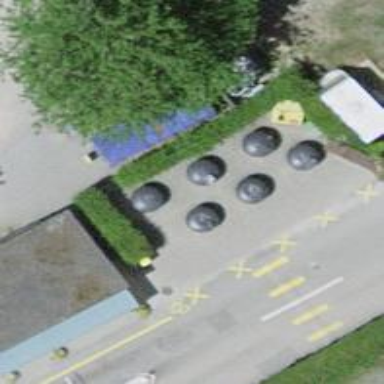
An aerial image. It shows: Recycling container for recycling.